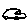
Label: car